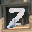
Label: 7